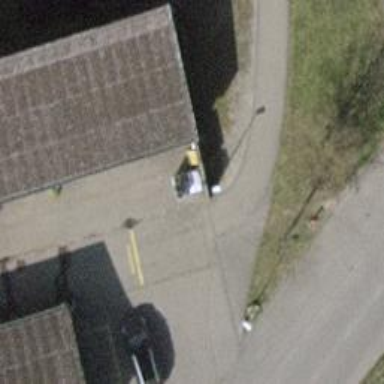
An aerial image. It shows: Surveillance object is present in the image.